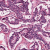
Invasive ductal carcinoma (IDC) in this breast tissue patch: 1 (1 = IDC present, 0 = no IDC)